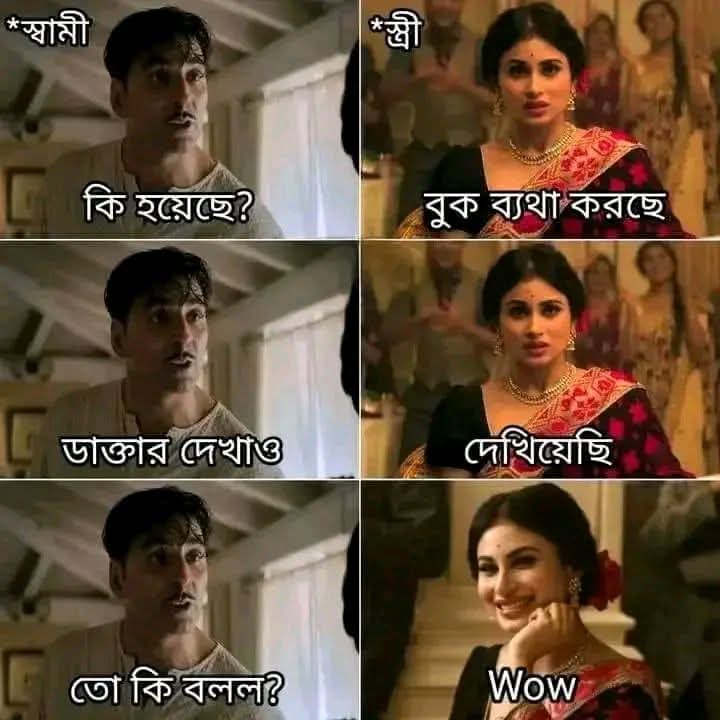
Text: *স্বামী
*স্ত্রী
কি হয়েছে?
বুক ব্যথা করছে
ডাক্তার দেখাও
দেখিয়েছি
তো কি বলল?
Wow
Label: Non Hate